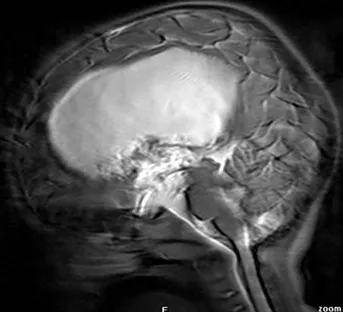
Coronal.
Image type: radiology (mri)